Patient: sex F, age 36
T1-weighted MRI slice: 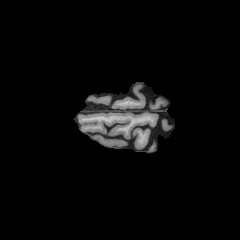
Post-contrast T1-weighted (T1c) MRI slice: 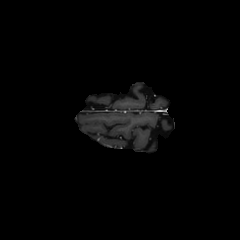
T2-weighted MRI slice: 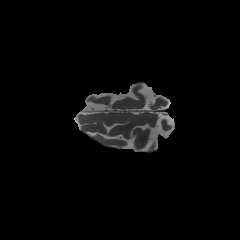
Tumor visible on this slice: no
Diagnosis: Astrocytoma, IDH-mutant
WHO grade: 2